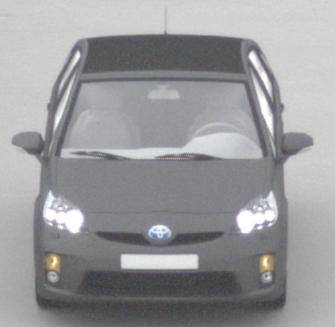
Make: Toyota
Model: Prius 1.5 Hybrid
Detailed model: Prius (HW2)
Model produced from: 2006/03
Model produced until: 2009/06
Doors: 5
Color: gray
Road condition: dry road
Daytime: morning or afternoon
Contrast: low contrast